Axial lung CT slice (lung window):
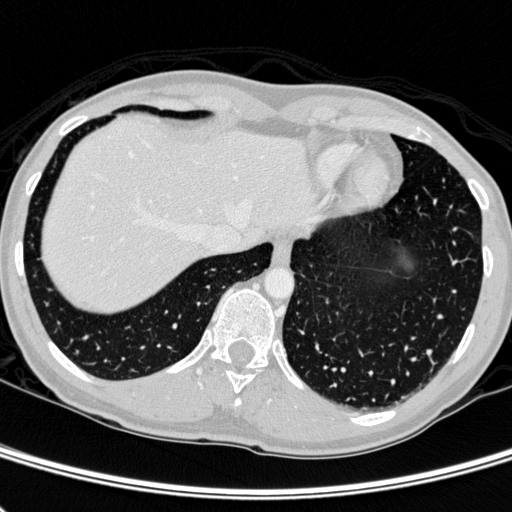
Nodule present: no